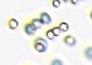
Label: Phaeocystis